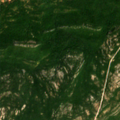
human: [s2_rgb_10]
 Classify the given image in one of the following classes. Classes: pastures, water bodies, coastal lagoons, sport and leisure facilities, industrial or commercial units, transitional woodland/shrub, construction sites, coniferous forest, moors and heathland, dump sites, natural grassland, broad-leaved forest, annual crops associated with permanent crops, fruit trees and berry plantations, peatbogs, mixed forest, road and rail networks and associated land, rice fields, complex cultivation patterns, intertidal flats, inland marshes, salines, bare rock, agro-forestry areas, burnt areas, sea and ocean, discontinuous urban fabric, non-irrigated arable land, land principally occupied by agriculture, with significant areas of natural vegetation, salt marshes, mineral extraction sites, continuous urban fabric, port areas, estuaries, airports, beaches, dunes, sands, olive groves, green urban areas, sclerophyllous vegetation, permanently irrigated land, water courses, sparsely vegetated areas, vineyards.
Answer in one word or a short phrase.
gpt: mixed forest, sclerophyllous vegetation